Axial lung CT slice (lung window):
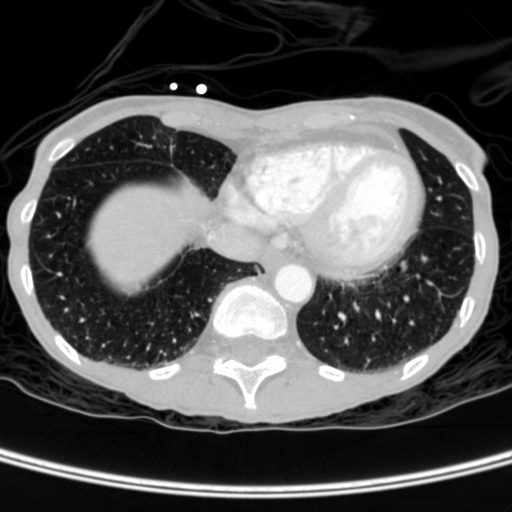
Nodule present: no